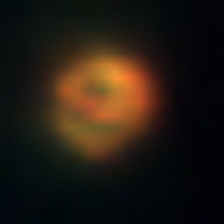
Taxon: NanoPlankton
Group: Other